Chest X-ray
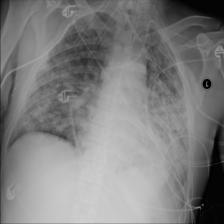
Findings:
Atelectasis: negative
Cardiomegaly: negative
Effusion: negative
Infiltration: negative
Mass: negative
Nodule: negative
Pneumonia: negative
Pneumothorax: negative
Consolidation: negative
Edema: negative
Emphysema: negative
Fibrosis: negative
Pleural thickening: negative
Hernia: negative